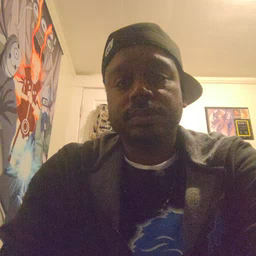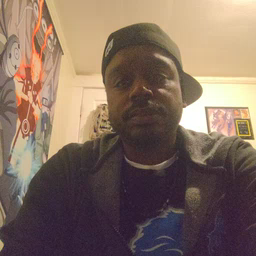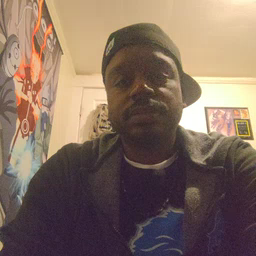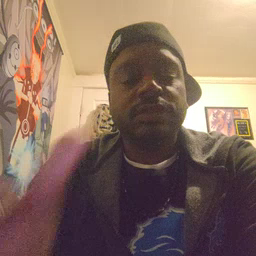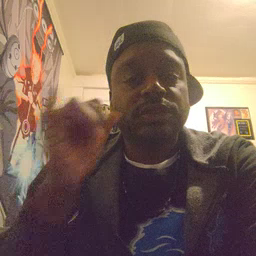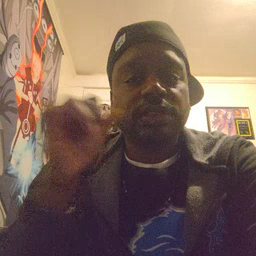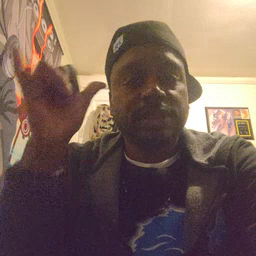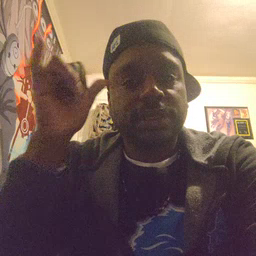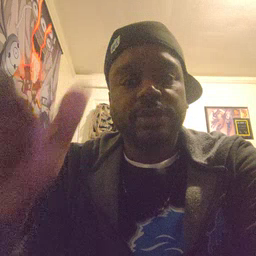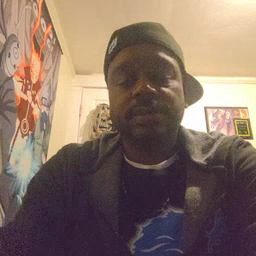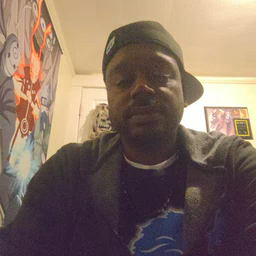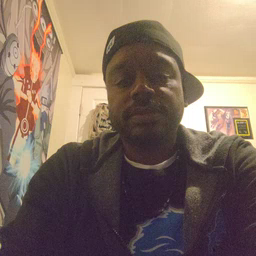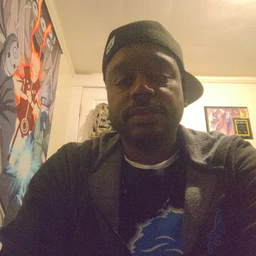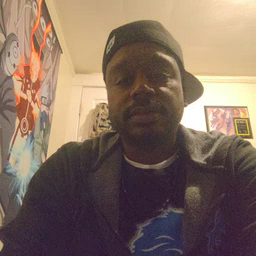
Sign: yesterday